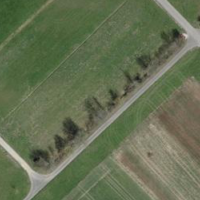
EUNIS habitat code: 25
Species observed at this site:
Potentilla norvegica